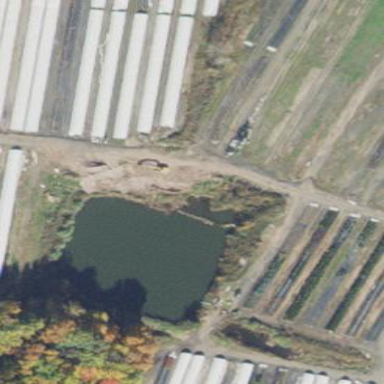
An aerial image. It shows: Pond with natural water.